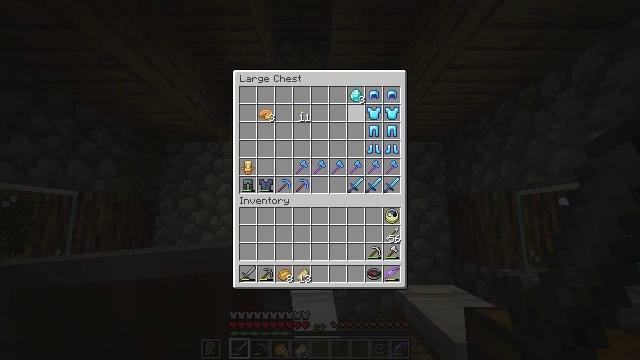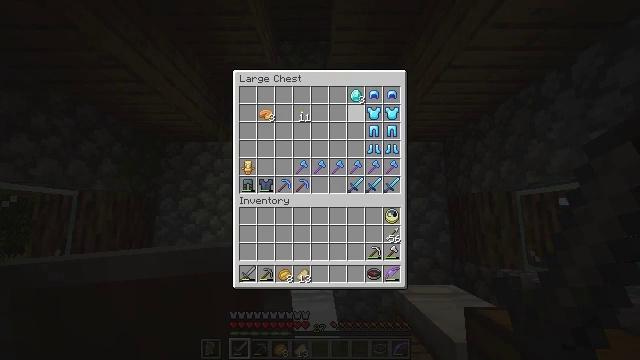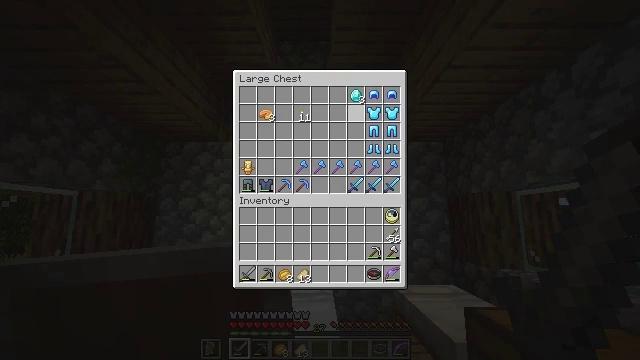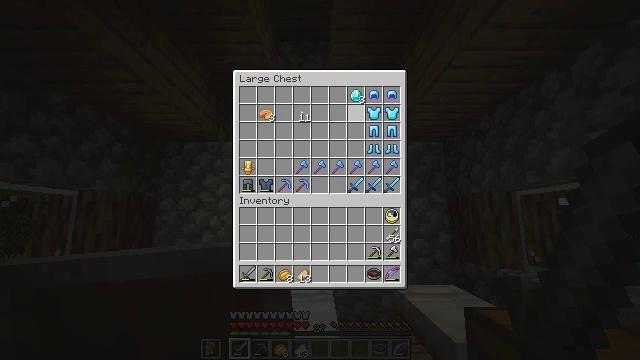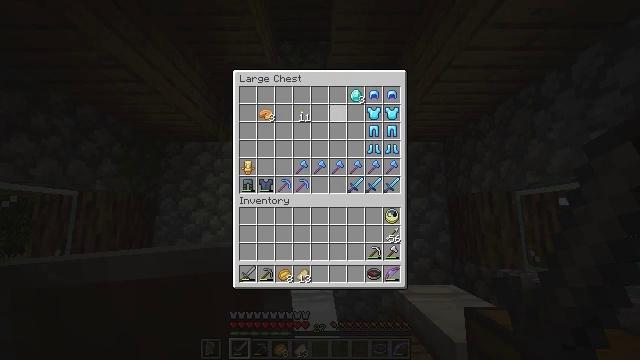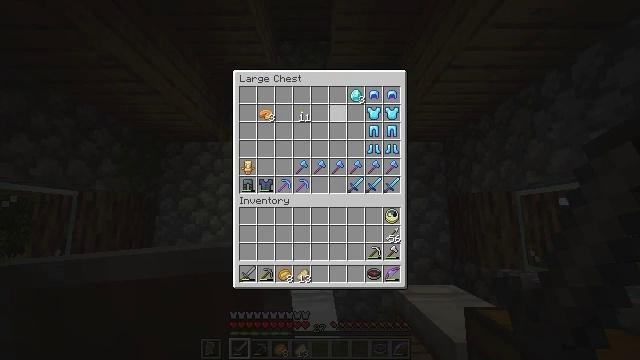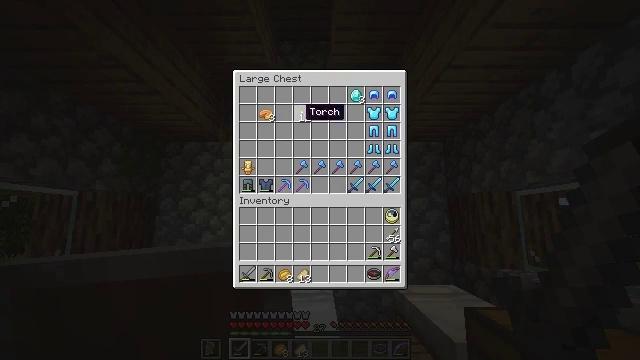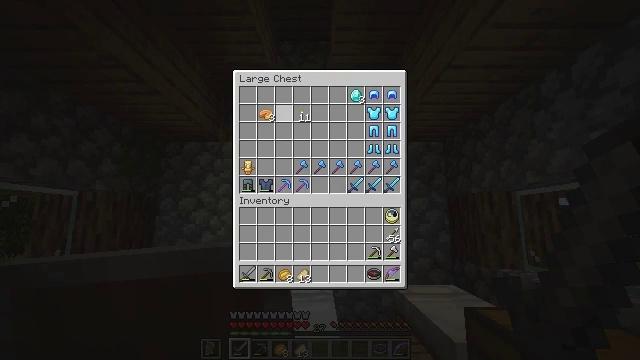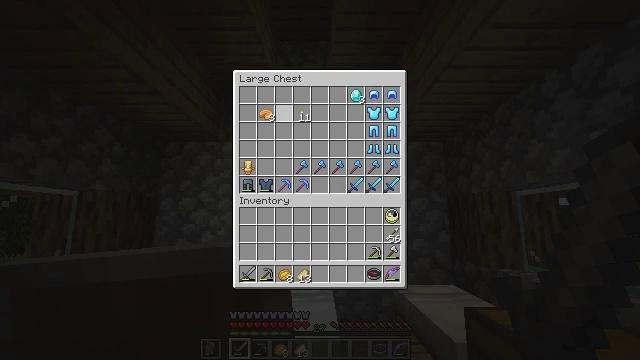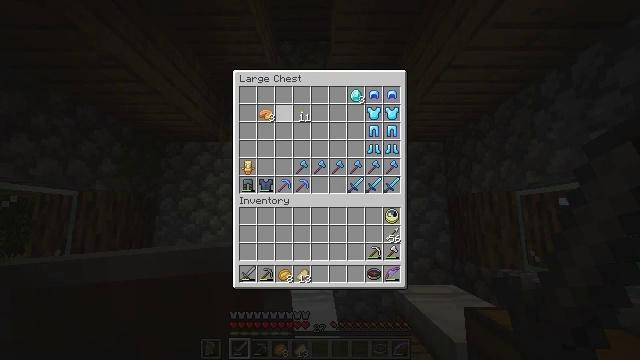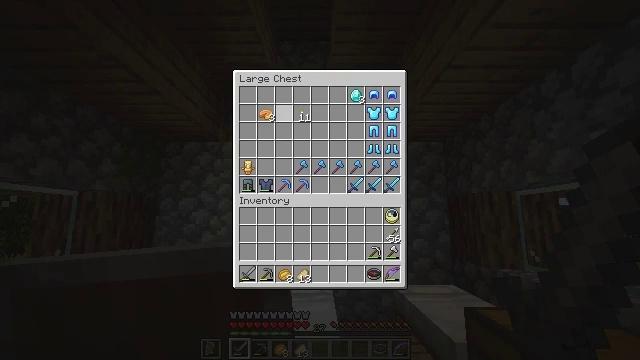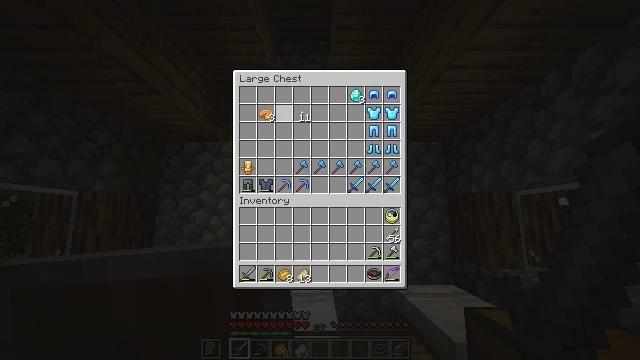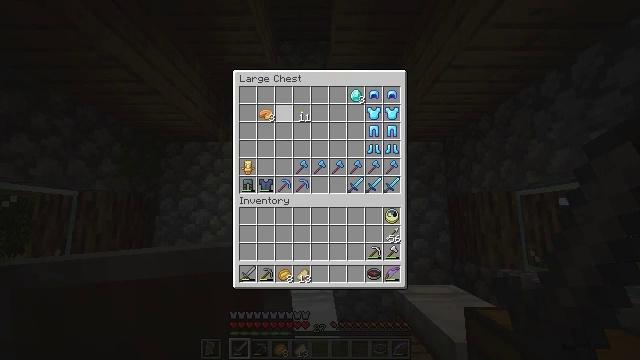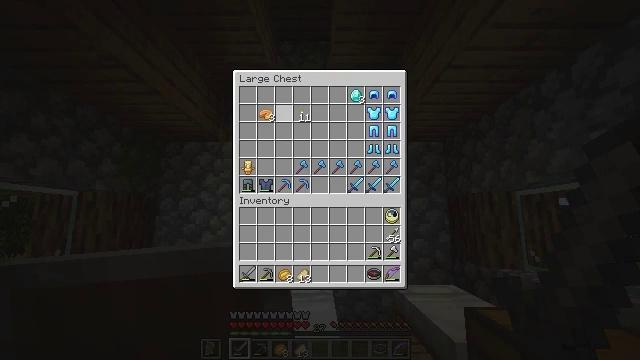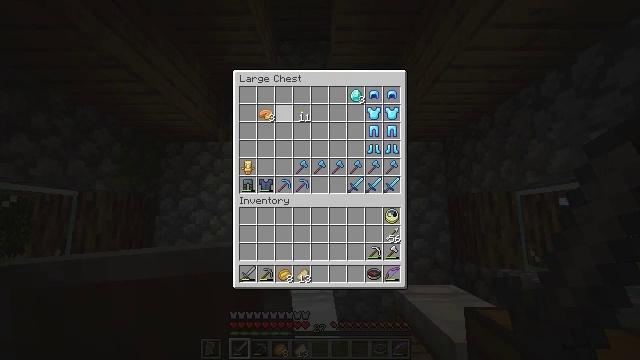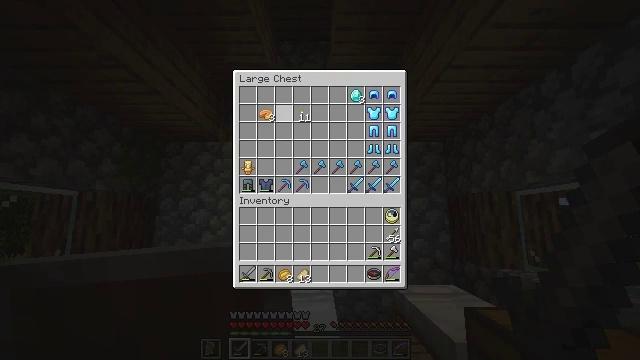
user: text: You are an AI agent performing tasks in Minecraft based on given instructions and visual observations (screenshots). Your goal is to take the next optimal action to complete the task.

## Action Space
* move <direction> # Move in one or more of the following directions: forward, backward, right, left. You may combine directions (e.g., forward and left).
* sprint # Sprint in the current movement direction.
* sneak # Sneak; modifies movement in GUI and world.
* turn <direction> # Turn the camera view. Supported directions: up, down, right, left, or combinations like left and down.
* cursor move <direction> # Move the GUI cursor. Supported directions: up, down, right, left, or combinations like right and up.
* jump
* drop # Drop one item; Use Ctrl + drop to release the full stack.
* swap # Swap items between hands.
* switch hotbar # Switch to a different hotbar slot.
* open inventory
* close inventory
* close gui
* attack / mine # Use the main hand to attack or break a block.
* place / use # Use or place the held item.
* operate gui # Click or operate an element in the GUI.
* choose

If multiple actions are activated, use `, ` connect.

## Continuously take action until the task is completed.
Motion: motion action
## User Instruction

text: Retrieve the white bed for later use.
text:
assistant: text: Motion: no_op
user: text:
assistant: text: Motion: no_op
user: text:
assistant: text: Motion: no_op
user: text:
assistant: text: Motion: cursor move left
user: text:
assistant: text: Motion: cursor move left
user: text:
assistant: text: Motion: cursor move left
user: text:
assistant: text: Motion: cursor move left
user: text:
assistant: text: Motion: no_op
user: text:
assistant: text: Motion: no_op
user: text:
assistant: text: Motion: no_op
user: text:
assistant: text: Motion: no_op
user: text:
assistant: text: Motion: no_op
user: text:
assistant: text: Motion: no_op
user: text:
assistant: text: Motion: operate gui
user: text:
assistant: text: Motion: operate gui
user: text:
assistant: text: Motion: operate gui
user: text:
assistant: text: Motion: no_op
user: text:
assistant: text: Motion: no_op
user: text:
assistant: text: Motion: no_op
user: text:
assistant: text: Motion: no_op
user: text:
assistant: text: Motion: no_op
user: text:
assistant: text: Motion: no_op
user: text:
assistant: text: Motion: operate gui
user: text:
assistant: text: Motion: operate gui
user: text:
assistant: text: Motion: operate gui
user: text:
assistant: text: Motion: no_op
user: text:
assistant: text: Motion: no_op
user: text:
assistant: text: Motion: cursor move right and down
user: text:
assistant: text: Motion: cursor move right and down
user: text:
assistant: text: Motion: cursor move down